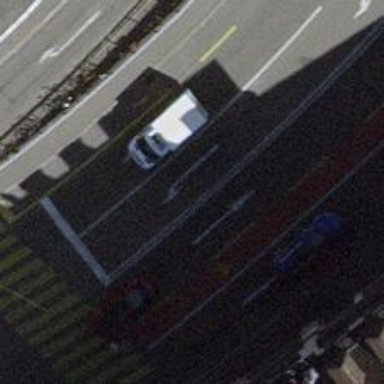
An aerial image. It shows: Primary highway with asphalt surface and designated cycle lane.